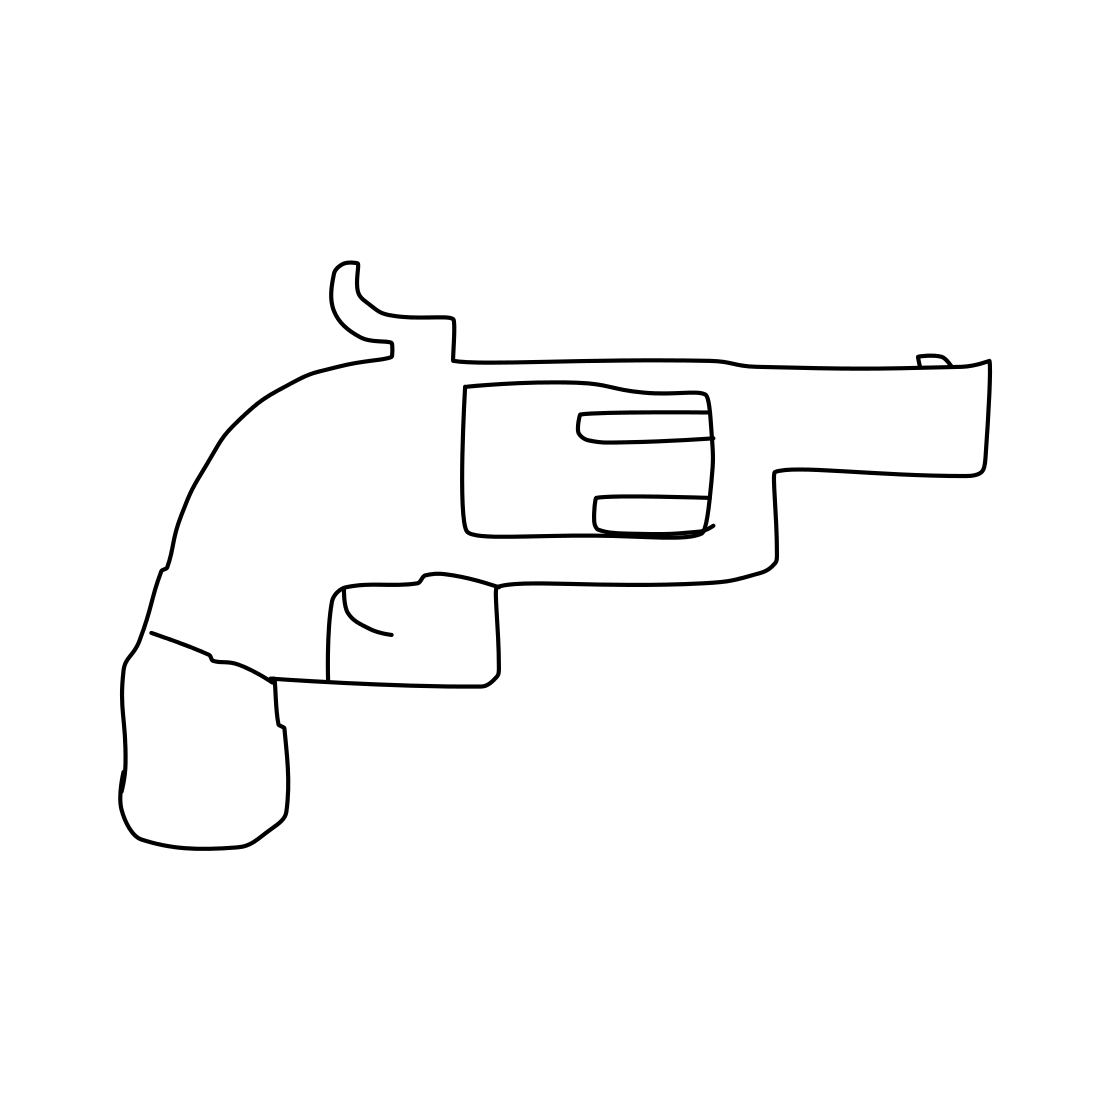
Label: revolver